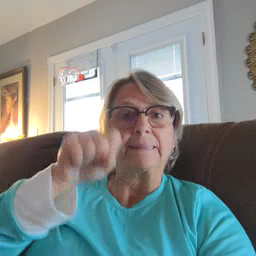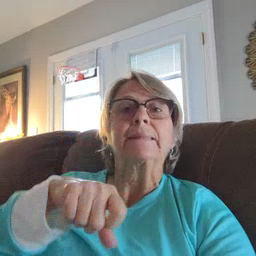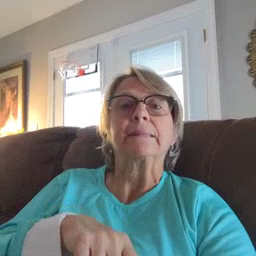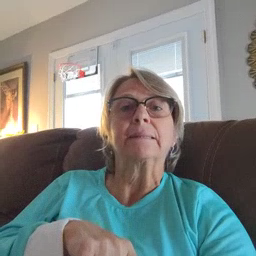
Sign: yes